Question: I have the 'mainViewController' but I have an small 'UIView' inside that is activated when you tap a 'MKAnnotationView' in the 'MKMapKit', so I need that 'UIView' to be draggable in any part of the screen.
An example screenshot of my app:

The circle is an example of point, I suppose I can drag for any point of the "small" UIView.
I tried using 'UITapGestureRecognizer' but it didn't worked as my code was not good enough and I could not made it draggable because it's only the tap, not tap and move.
I hope you can help me.
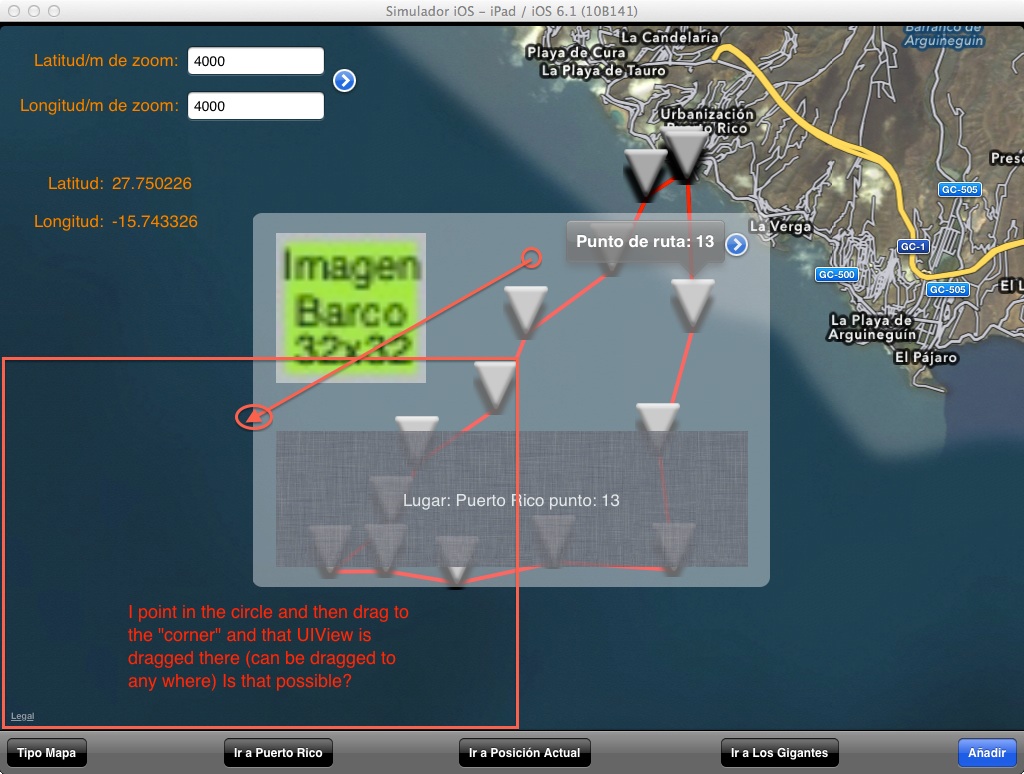
Answer: 1. Use UIPanGestureRecognizer instead of UITapGestureRecognizer
2. Set userInteractionEnabled = YES for your view
3. Review this nice tutorial about gesture recognizers: Touches. There is nice example of dragging views.